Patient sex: F
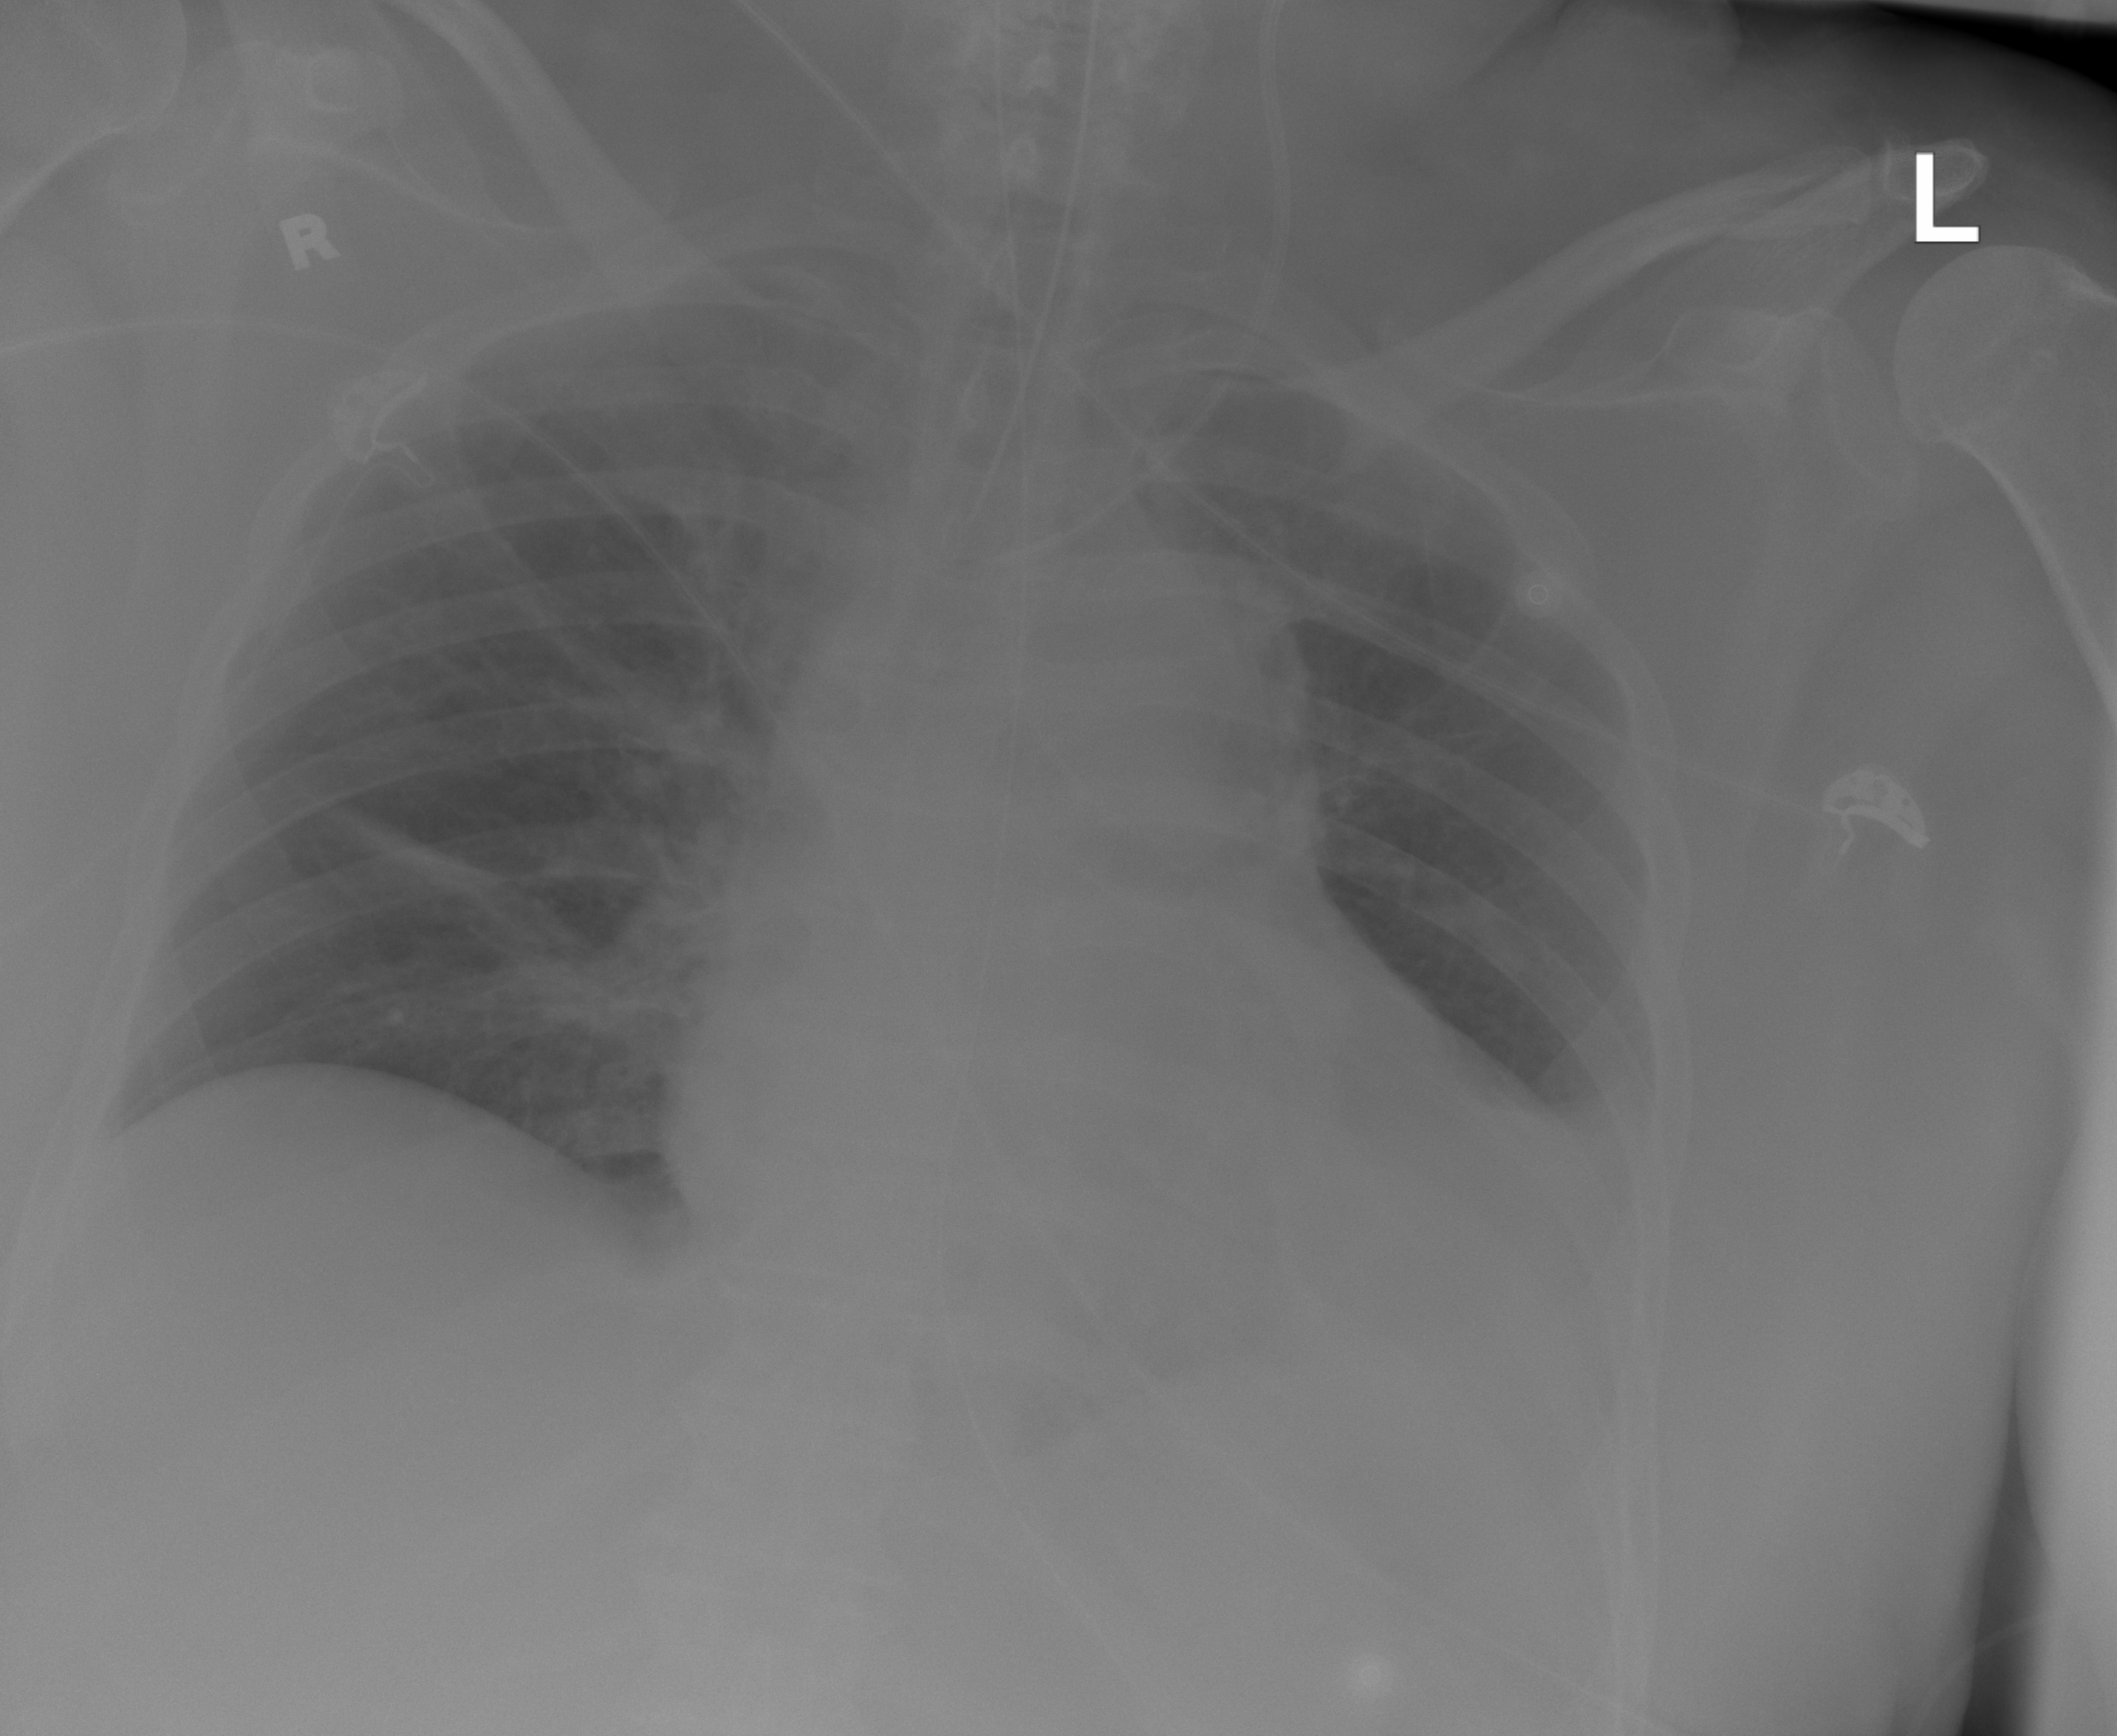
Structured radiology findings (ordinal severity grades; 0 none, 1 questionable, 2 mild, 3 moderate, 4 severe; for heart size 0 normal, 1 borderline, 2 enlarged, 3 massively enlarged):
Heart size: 2
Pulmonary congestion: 2
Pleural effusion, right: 0
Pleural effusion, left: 0
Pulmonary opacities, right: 0
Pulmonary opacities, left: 0
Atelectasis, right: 2
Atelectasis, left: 0